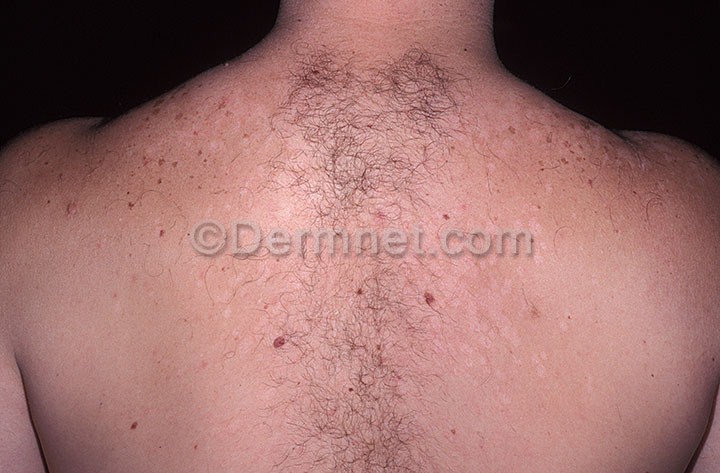
Disease: Tinea Ringworm Candidiasis and other Fungal Infections